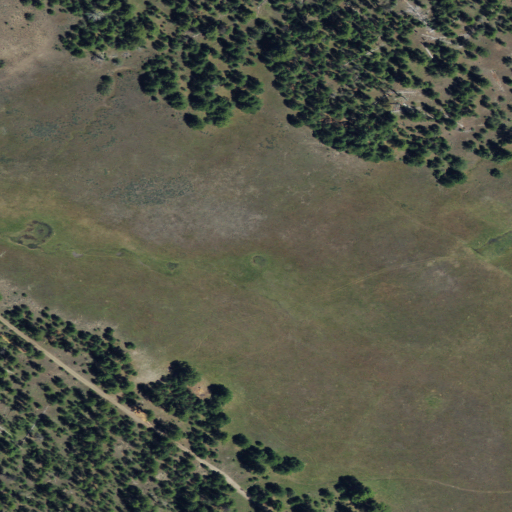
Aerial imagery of plain(s) in Oregon named Long Prairie containing herbaceous wetlands, evergreen forest, grassland, and shrub